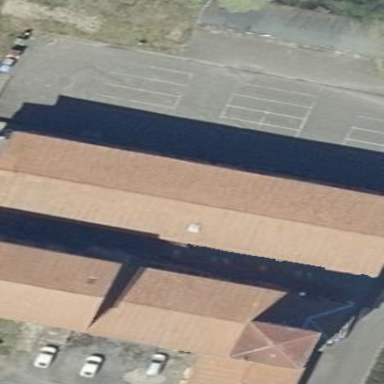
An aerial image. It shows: Commercial building that houses sports center.